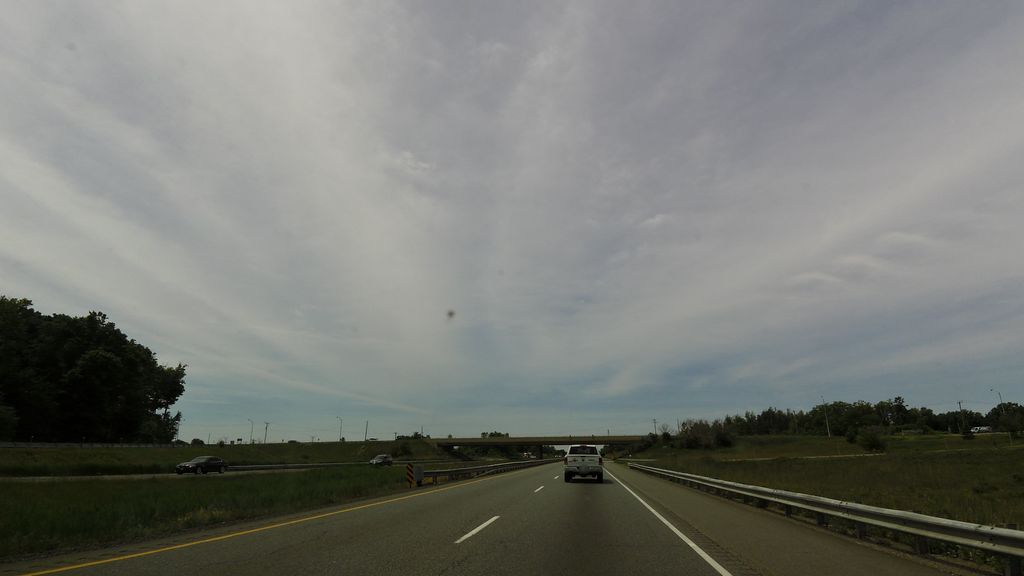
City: hamilton